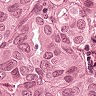
Metastatic tissue present: yes